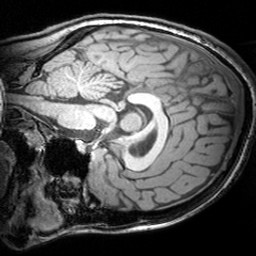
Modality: T1w
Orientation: sagittal
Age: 21
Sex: female
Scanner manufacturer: siemens
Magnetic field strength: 3 T
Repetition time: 1.81 s
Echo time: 0.00351 s